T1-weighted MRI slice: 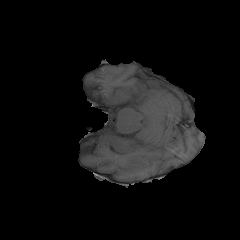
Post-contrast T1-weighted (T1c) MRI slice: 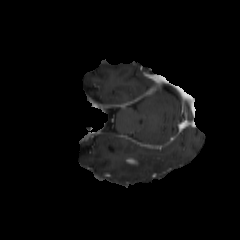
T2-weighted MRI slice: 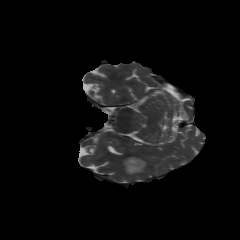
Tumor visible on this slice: yes